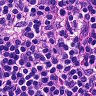
Metastatic tissue present: no